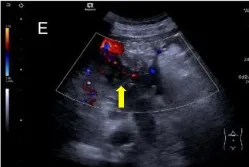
With thickening of the greater omentum and enhanced echogenicity and several blood flow signals on the omentum.
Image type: radiology (ultrasound)